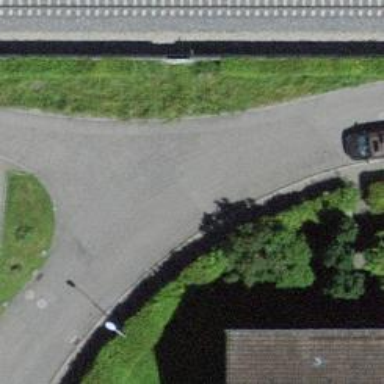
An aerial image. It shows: Hedge barrier.